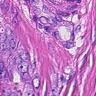
Metastatic tissue present: yes